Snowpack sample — Buffalo Mountain, Silverthorne, Colorado, USA (1/25/25, 10:11 AM MST)
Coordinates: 39.6222, -106.1139
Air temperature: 22 °F
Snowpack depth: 110 cm
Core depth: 30 cm
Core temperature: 42.8 °F
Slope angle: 12°, slope face: 102°
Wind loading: high
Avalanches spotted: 0
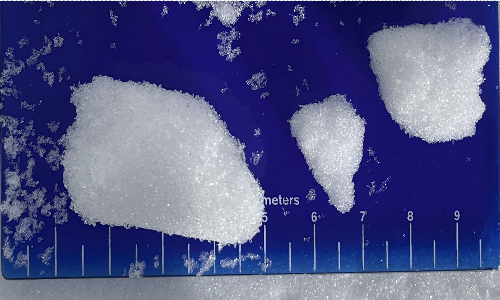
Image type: core
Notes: No avalanches nearby, collected on the outskirts of a fire break 15 meters from the treeline, on way to Buffalo and Red Mountain